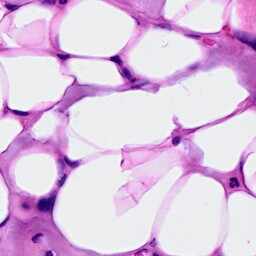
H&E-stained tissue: Breast